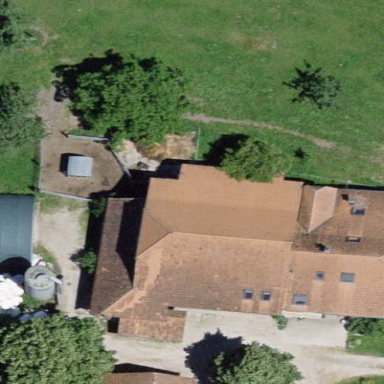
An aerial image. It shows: Farm building.